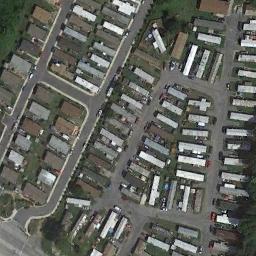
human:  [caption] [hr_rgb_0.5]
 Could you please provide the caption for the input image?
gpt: The mobile home park is next to the road .

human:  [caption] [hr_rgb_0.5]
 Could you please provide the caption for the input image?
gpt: Many buildings of different shapes and sizes are in mobile home parks .

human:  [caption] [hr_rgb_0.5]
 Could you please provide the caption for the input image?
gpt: The mobile home park has lots of neatly arranged mobile homes of different colors and some roads go through the mobile home park .

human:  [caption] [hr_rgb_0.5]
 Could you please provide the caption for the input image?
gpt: There are three rows of mobile homes .

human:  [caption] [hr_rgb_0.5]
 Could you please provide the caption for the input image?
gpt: There are many gray buildings and brown buildings in the mobile home park .